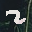
Label: 2